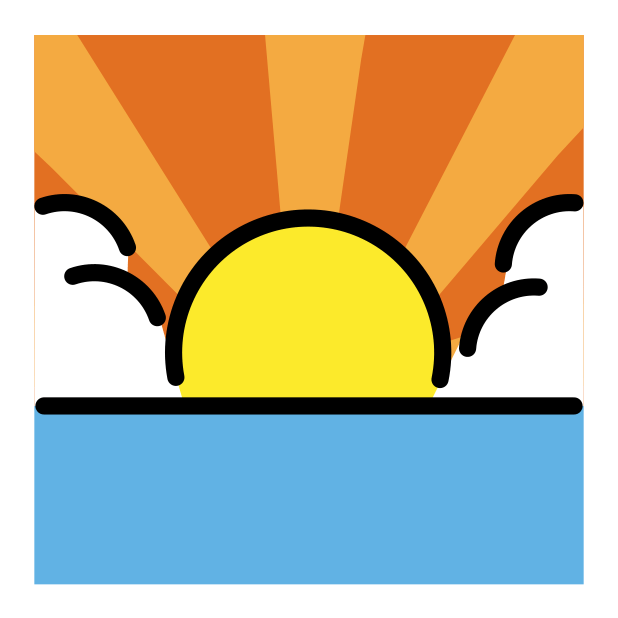
sunrise